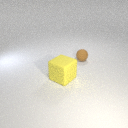
small brown rubber sphere behind large yellow rubber cube